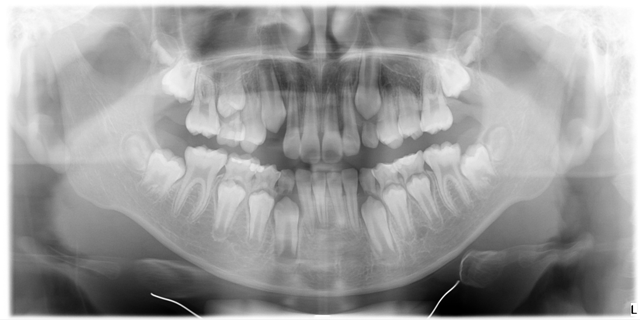
adult